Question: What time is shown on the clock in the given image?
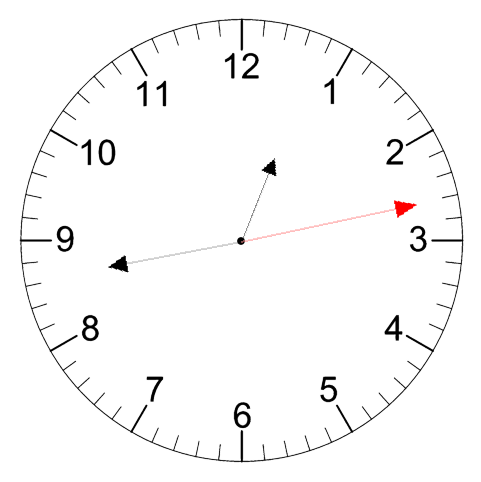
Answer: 12:43:13